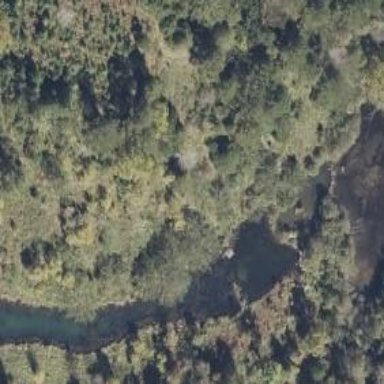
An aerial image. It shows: Peaceful pond surrounded by nature.